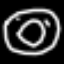
Label: donut